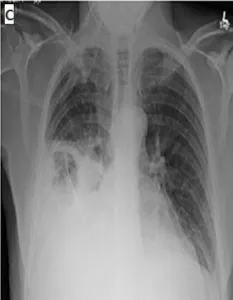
Reduction in the airspace in the right hemithorax (day 3).
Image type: radiology (x_ray)